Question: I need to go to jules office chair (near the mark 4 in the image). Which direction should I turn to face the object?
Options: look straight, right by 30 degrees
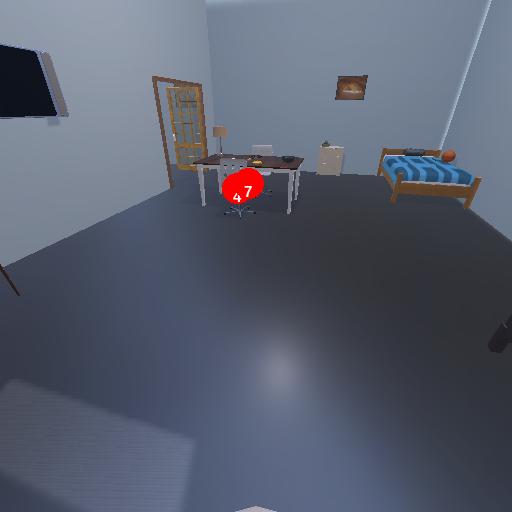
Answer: look straight